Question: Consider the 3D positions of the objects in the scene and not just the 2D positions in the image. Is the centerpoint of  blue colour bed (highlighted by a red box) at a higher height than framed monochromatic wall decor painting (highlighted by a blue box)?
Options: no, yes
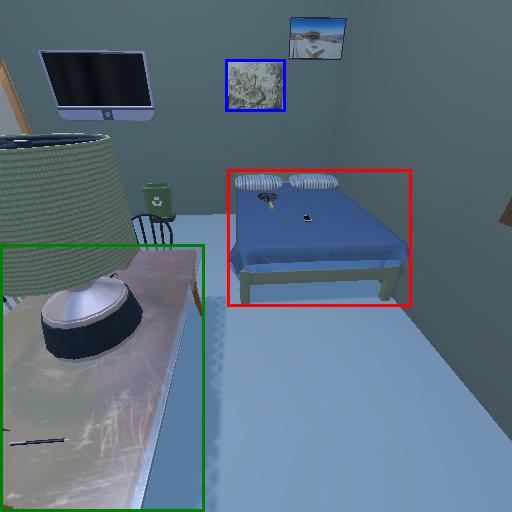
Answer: no